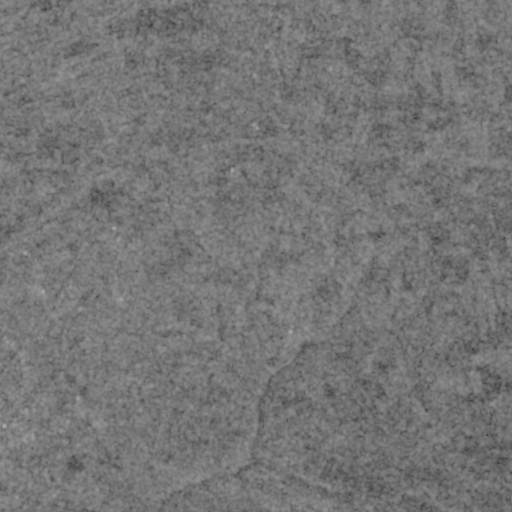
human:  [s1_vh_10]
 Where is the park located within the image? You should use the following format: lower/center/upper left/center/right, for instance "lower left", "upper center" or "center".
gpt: The park is located in the lower left of the image.
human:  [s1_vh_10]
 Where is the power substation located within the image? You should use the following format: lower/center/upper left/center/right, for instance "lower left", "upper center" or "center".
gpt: The power substation is located in the center left of the image.
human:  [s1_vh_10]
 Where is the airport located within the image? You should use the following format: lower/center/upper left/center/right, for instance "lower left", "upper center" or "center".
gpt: There is no airport in the image.

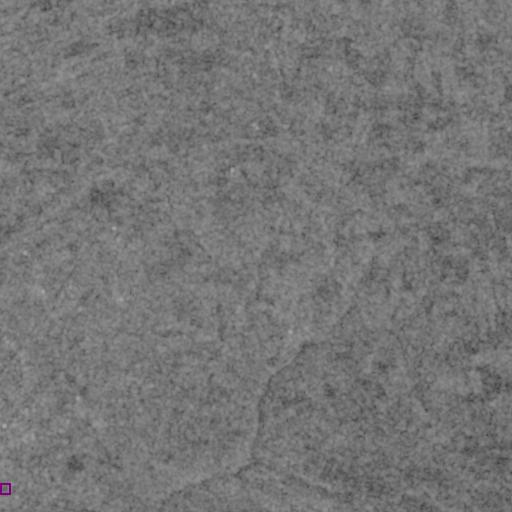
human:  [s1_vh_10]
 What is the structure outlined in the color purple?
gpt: The structure outlined in purple is a park.
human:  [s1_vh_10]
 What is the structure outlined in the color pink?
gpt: There is no pink outline.